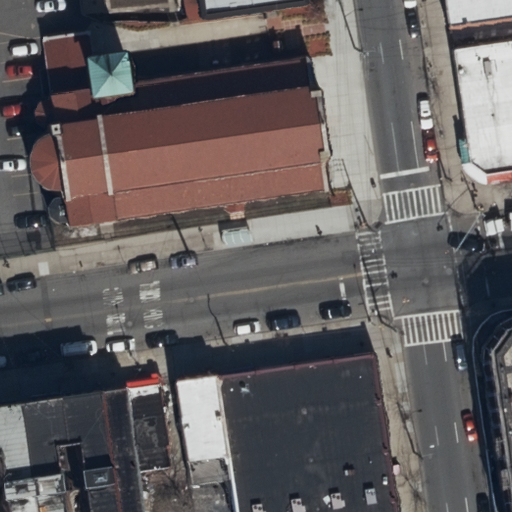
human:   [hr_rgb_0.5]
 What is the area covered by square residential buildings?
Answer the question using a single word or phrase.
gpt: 0m2

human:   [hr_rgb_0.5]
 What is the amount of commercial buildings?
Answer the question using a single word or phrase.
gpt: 0

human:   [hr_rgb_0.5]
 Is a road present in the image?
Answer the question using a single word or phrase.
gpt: yes

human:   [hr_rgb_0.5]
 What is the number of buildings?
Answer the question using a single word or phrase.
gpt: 12

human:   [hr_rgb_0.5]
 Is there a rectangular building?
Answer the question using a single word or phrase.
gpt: yes

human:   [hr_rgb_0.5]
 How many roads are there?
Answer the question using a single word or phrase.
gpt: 4

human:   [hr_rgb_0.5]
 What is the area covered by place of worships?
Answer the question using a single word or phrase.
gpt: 1607m2

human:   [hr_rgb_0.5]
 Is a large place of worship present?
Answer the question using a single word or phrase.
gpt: yes

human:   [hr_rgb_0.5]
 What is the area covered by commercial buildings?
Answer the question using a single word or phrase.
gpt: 0m2

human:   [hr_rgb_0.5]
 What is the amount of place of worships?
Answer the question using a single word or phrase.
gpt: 1

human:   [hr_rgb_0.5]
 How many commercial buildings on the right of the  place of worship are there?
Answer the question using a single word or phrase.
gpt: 0

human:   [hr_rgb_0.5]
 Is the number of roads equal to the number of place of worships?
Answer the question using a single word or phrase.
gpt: no

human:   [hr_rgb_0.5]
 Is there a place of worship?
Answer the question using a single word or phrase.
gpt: yes

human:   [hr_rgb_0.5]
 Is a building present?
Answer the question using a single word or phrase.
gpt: yes

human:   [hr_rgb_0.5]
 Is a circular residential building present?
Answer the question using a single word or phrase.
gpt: no

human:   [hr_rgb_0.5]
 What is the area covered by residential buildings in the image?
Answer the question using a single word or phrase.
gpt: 2913m2

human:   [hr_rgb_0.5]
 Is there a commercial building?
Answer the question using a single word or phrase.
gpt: no

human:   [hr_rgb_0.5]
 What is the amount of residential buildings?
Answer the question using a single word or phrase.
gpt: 12

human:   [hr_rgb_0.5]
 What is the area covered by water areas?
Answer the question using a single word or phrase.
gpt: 0m2

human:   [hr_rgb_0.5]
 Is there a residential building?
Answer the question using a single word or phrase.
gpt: yes

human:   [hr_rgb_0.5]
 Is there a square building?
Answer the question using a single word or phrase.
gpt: no

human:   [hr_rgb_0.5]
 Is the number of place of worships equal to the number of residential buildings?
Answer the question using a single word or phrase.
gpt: no

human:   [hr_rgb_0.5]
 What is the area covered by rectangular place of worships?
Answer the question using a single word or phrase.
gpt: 0m2

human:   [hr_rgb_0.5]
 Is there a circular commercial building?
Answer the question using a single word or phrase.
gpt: no

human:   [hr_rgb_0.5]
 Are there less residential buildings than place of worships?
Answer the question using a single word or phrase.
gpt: no

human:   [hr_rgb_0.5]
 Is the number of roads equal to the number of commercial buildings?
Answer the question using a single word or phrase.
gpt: no

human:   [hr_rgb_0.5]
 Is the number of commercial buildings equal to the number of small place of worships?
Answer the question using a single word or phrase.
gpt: yes

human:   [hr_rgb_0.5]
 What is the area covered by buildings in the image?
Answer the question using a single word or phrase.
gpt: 2913m2

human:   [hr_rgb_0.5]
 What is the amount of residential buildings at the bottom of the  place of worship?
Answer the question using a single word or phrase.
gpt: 8

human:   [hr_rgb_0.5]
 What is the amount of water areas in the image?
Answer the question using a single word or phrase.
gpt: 0

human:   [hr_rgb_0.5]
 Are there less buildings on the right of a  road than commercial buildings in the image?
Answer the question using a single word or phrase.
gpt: no

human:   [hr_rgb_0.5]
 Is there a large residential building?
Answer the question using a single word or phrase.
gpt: yes

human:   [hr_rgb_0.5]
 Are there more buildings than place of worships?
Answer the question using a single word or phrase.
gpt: yes

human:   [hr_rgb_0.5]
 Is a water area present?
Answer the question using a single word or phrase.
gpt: no

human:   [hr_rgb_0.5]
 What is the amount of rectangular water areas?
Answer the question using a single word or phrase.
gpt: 0

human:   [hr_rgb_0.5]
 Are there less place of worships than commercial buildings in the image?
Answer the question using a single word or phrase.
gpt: no

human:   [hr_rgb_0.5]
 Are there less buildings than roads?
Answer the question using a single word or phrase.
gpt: no

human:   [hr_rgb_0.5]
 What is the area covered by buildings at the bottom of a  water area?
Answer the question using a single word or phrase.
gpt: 0m2

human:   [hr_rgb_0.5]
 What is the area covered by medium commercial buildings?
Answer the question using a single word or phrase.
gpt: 0m2

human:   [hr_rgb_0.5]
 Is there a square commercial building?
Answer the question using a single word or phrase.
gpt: no

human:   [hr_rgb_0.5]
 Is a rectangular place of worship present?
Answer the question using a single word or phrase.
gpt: no

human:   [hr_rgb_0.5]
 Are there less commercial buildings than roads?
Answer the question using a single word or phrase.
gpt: yes

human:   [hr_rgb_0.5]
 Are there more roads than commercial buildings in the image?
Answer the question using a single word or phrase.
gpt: yes

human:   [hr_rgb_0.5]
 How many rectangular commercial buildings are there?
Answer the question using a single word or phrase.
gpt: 0

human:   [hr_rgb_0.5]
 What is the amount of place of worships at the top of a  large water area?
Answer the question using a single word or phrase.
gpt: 0

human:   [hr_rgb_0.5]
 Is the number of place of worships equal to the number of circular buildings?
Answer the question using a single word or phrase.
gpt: no

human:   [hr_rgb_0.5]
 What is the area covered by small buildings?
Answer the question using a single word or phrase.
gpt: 332m2

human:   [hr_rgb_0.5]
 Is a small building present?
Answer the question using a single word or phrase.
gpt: yes

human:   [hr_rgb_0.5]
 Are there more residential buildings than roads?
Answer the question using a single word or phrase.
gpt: yes

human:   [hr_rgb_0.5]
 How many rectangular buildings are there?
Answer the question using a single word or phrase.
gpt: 11

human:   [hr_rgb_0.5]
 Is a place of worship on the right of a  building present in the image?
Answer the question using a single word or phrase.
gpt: yes

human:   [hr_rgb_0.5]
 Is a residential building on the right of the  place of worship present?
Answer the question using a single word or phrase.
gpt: yes

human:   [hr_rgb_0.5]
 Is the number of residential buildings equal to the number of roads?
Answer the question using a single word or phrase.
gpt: no

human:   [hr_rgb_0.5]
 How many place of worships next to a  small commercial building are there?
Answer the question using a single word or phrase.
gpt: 0

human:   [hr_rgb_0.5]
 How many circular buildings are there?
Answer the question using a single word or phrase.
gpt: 0

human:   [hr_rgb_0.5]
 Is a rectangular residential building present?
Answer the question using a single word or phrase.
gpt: yes

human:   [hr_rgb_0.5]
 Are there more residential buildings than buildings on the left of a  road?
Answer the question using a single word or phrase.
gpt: yes

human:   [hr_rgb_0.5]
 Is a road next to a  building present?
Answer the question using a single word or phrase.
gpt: yes

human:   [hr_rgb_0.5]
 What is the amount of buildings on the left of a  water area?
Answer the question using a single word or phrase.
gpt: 0

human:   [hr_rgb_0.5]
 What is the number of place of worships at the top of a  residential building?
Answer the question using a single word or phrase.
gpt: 1

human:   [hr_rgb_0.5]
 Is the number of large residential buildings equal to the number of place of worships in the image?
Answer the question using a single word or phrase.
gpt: yes

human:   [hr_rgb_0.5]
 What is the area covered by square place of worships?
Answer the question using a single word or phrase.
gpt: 0m2

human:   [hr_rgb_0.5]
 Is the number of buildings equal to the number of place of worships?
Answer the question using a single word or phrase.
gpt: no

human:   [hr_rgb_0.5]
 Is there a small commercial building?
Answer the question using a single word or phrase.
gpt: no